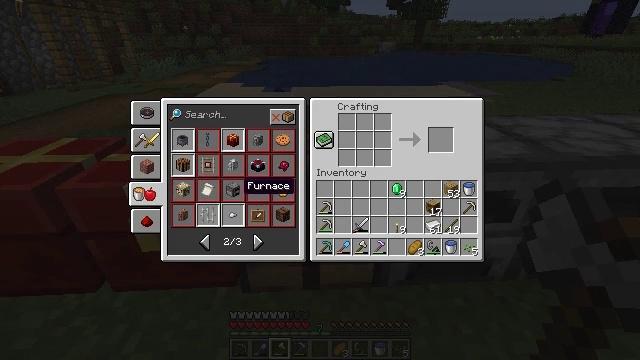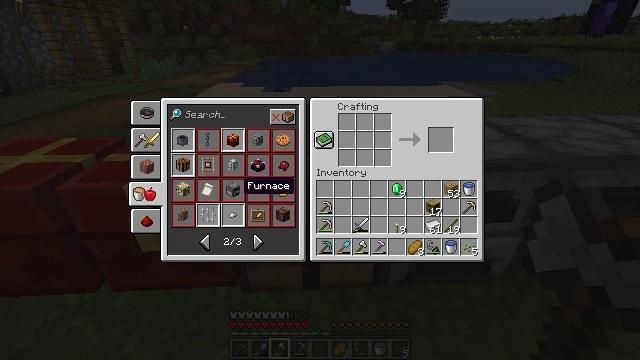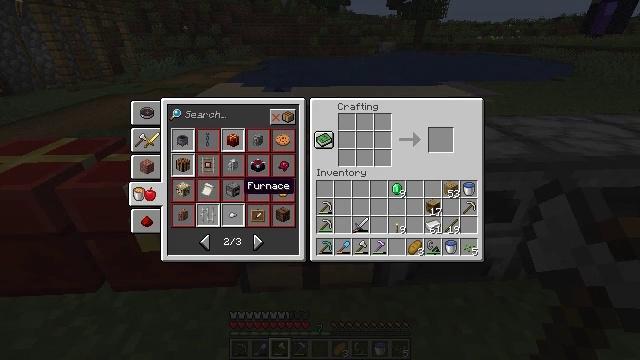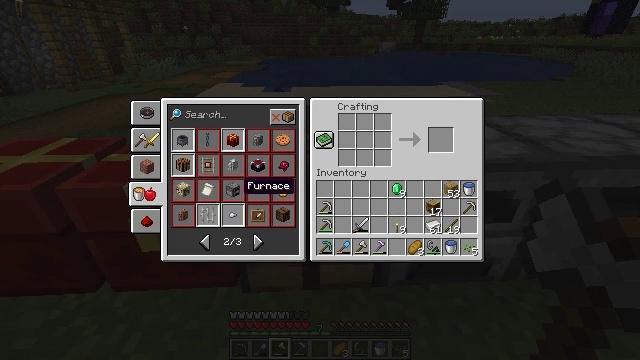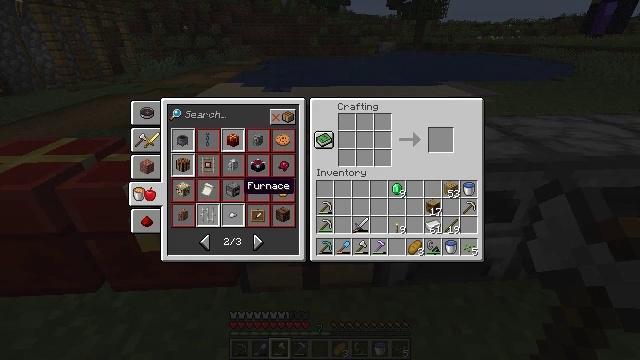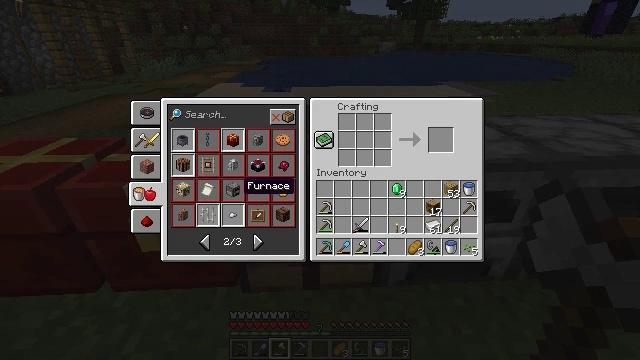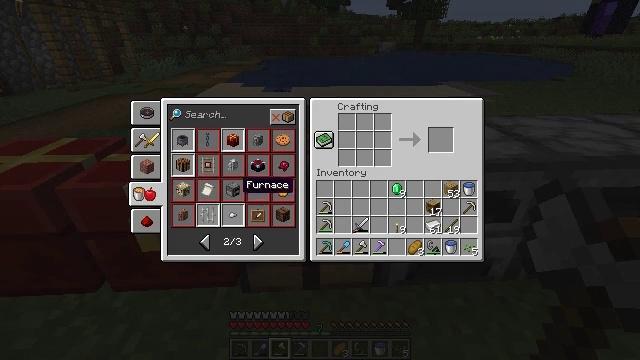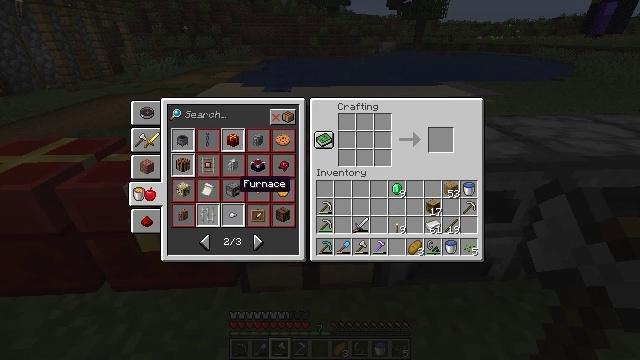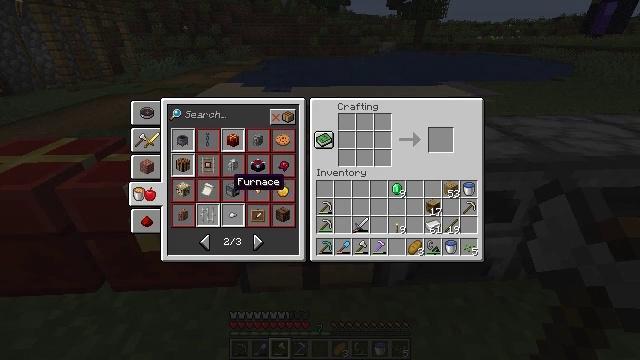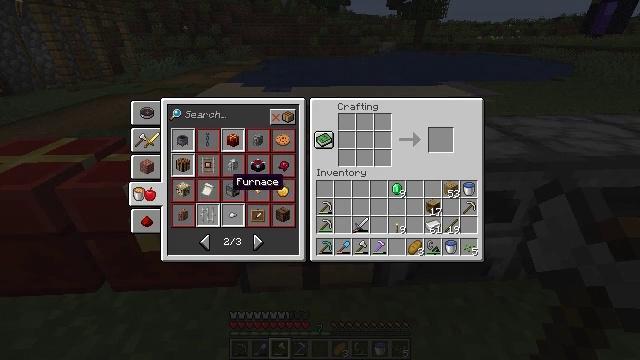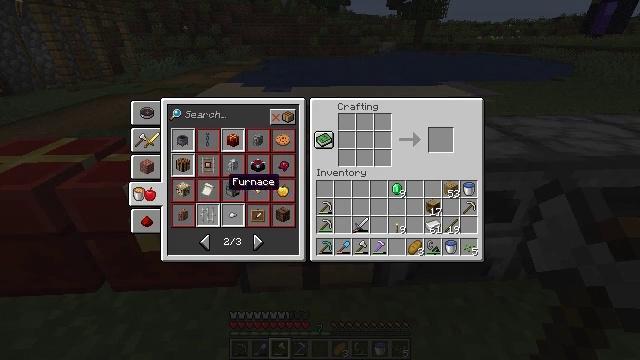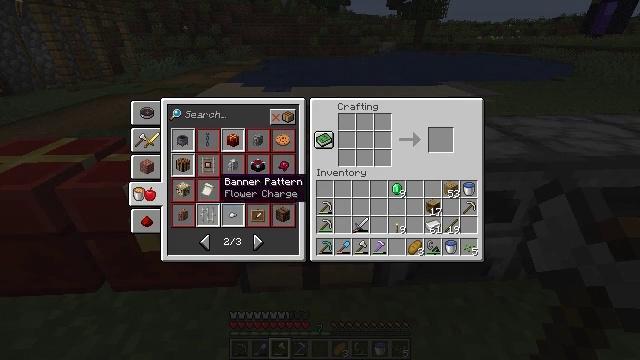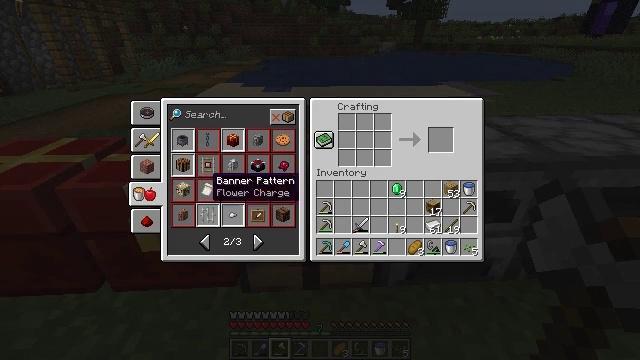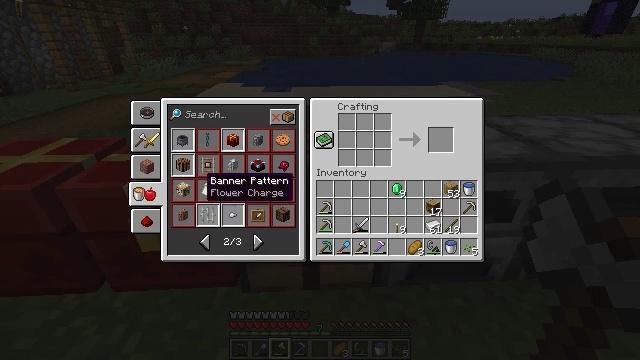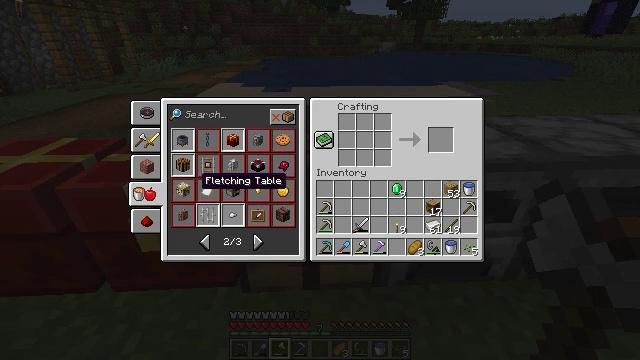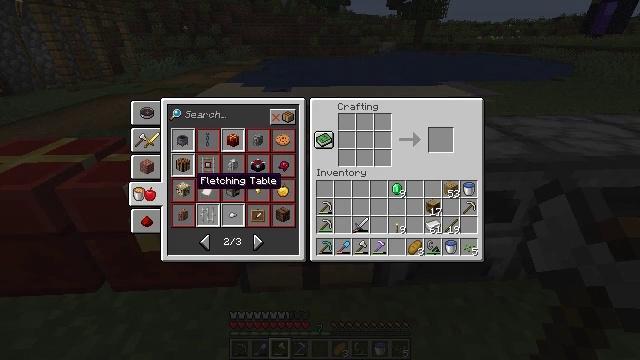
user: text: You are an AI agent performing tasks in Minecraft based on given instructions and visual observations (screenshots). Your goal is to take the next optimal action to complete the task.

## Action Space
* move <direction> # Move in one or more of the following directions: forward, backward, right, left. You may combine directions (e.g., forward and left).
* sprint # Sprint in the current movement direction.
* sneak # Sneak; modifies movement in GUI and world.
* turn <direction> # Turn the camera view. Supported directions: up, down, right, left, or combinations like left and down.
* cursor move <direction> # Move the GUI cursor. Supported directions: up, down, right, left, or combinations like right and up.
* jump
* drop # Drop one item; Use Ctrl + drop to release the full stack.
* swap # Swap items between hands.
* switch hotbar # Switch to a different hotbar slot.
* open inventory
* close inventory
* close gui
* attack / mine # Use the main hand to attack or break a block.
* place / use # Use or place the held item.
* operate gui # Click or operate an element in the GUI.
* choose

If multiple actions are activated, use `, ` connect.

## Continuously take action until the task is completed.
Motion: motion action
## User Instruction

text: Assemble a smithing table with the appropriate materials.
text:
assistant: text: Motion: no_op
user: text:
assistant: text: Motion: no_op
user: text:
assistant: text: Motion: no_op
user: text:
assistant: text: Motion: no_op
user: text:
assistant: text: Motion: no_op
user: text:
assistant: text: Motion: no_op
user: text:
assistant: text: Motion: no_op
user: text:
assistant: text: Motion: no_op
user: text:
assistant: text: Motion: no_op
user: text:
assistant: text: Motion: no_op
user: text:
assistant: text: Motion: cursor move left
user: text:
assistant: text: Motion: cursor move left
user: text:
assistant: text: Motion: no_op
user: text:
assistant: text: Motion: no_op
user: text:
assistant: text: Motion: no_op
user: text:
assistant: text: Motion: no_op
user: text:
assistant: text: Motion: no_op
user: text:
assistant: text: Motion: no_op
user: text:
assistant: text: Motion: no_op
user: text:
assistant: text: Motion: no_op
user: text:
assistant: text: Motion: no_op
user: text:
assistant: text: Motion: no_op
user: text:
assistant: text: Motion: no_op
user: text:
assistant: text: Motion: no_op
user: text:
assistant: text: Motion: no_op
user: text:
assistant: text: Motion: no_op
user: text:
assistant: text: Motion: no_op
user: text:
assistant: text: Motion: no_op
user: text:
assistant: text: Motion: no_op
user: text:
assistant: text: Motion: no_op